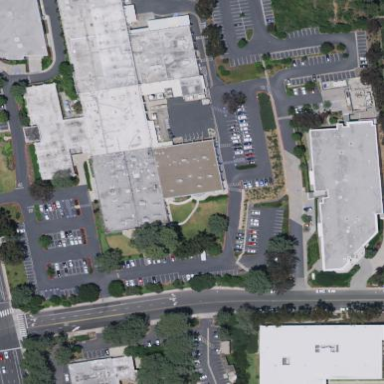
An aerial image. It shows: Industrial building.